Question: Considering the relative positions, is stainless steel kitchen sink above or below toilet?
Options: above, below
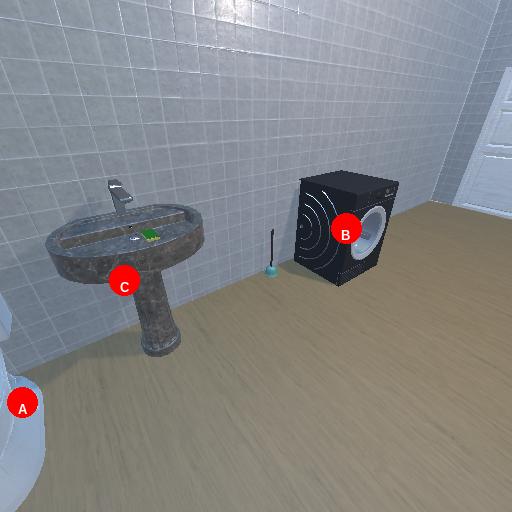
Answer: above